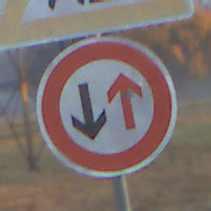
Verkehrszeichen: VorrangDesGegenverkehrs
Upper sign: Arbeitsstelle
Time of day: Dawn
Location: Outdoor (Nature)
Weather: Clear
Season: NotSpecified
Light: Natural